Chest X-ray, PA view. Patient: 62 years old, sex F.
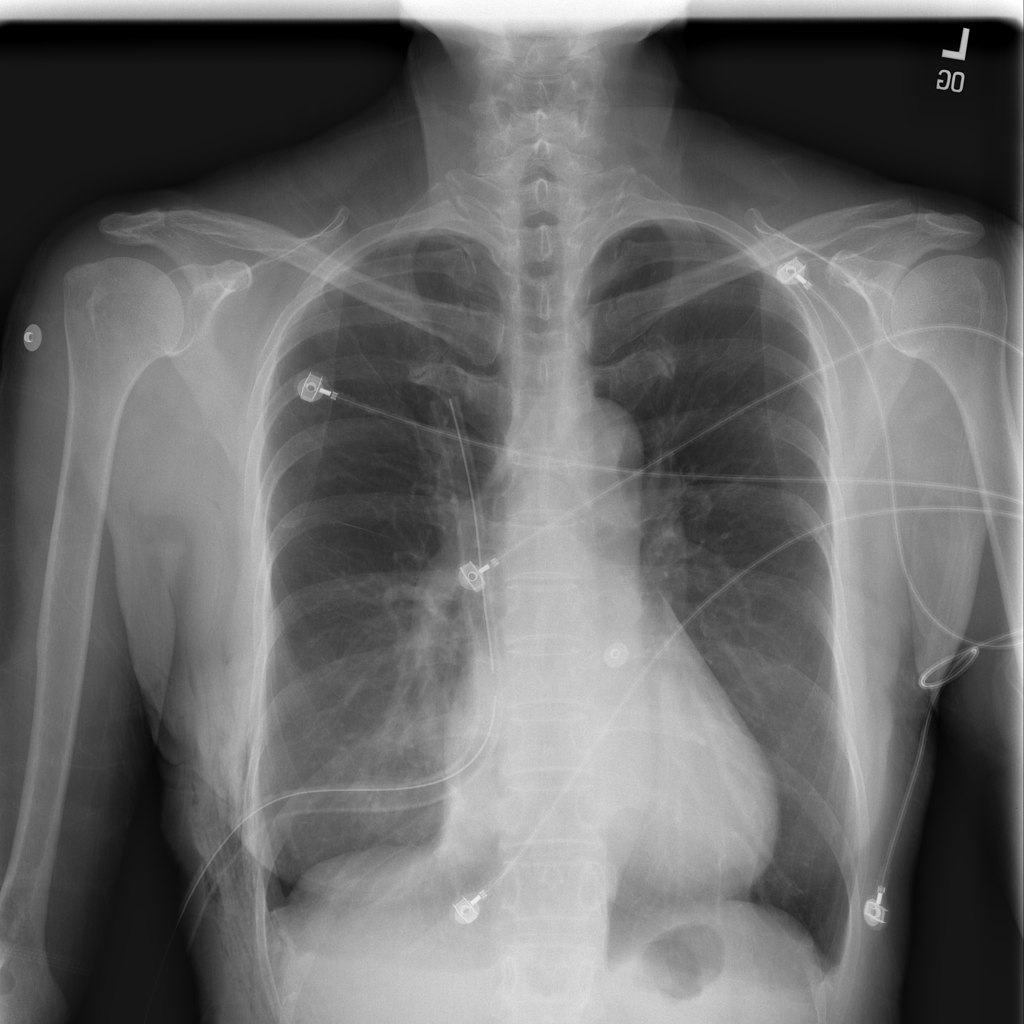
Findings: No Finding